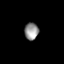
Tissue: prostate
Cell type: Fibroblasts
Senescence score: 0.8299
Nuclear area (px): 236
Mean DAPI intensity: 144.678